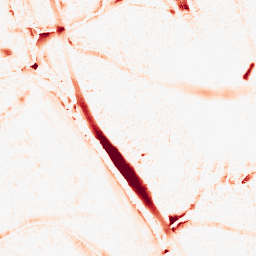
Category: morphological
Decomposition family: morphological_ellipse
Decomposition parameters: operation: opening
width: 20
height: 20
Upsampling method: sinc_blackman
Upsampling parameters: scale: 4
kernel_size: 16
Upsampling scale: 4